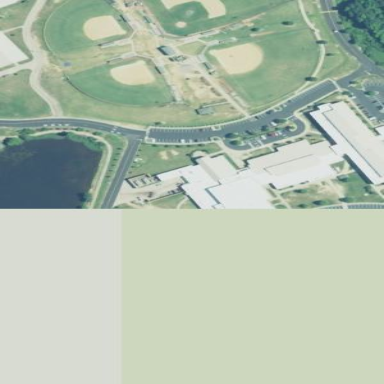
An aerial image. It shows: School.